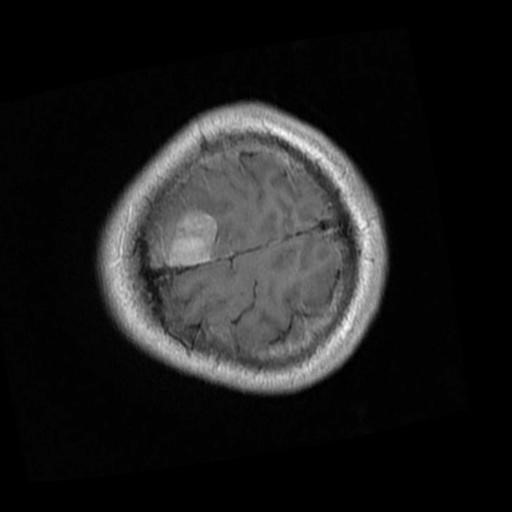
Label: brain_menin